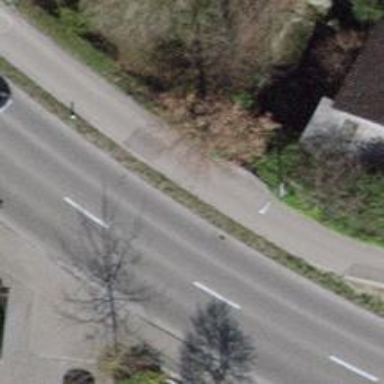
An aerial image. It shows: Bridge over cycleway.